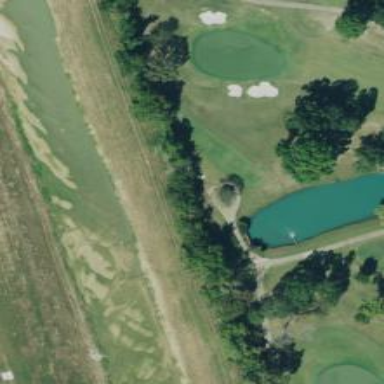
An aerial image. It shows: Golf cartpath that is also road path.